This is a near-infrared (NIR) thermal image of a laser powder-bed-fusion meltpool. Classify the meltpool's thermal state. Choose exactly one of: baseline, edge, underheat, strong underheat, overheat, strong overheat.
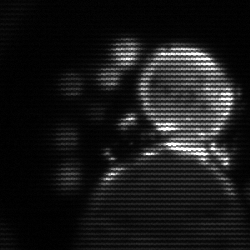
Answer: edge